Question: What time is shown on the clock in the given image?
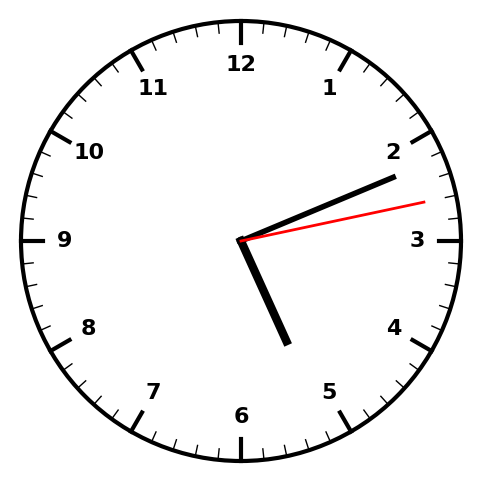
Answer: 05:11:13